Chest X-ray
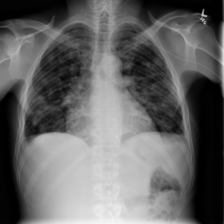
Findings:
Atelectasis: negative
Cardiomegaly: negative
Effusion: negative
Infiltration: negative
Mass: negative
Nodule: negative
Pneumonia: negative
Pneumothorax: negative
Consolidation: negative
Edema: negative
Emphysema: negative
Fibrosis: negative
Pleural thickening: negative
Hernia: negative